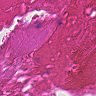
Metastatic tissue present: no